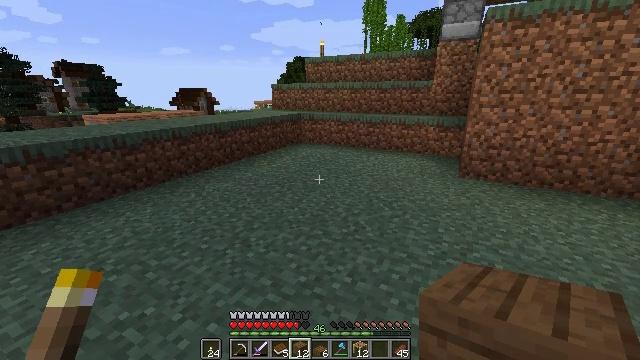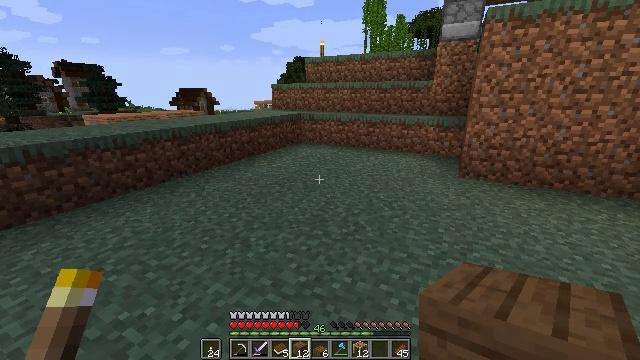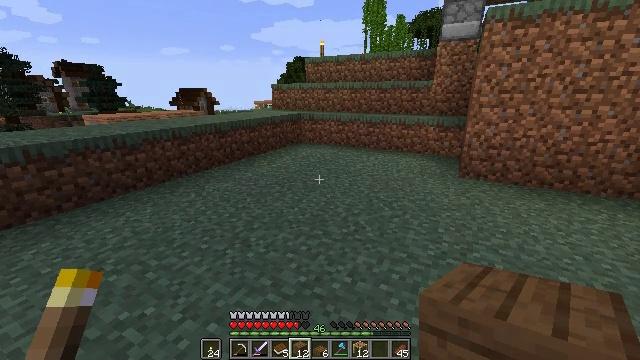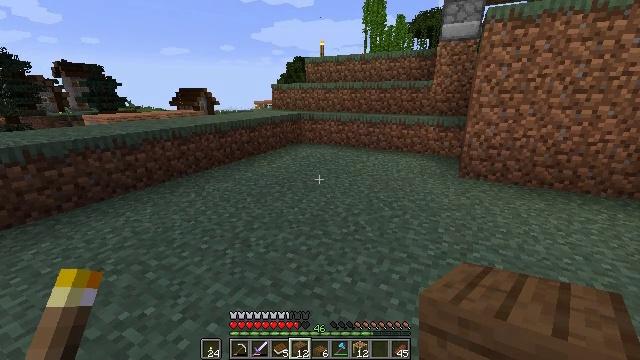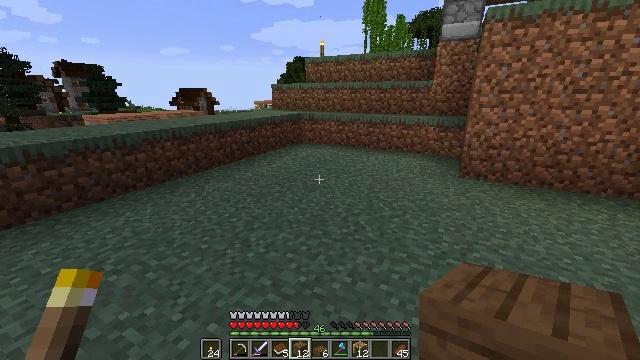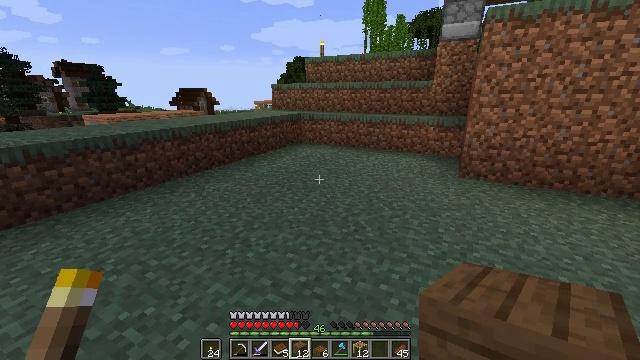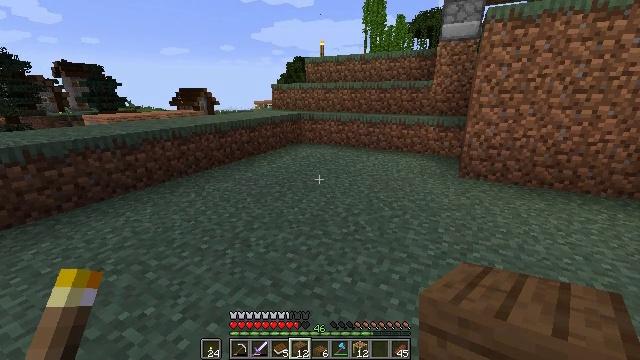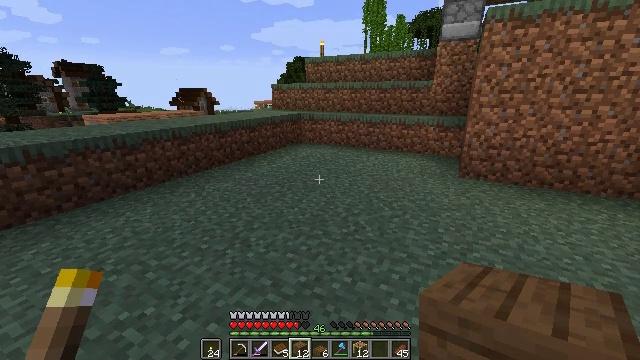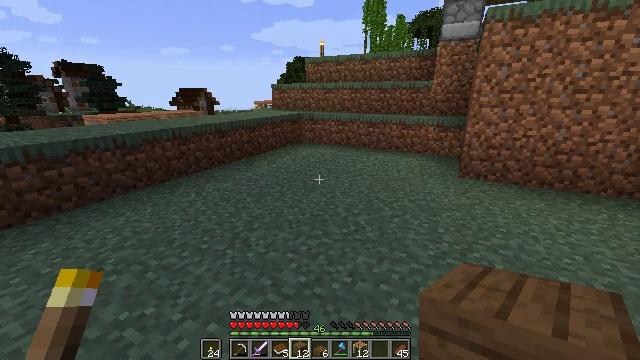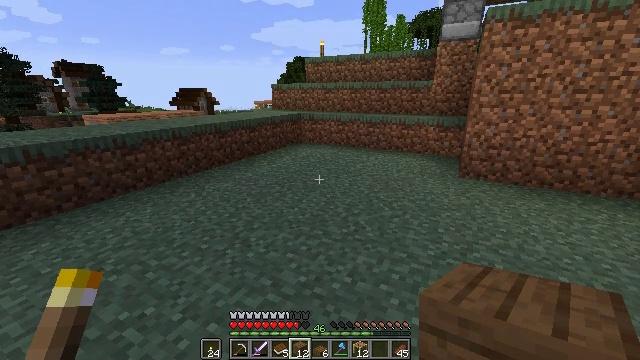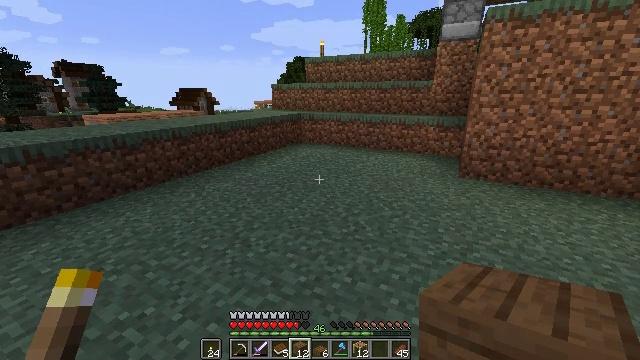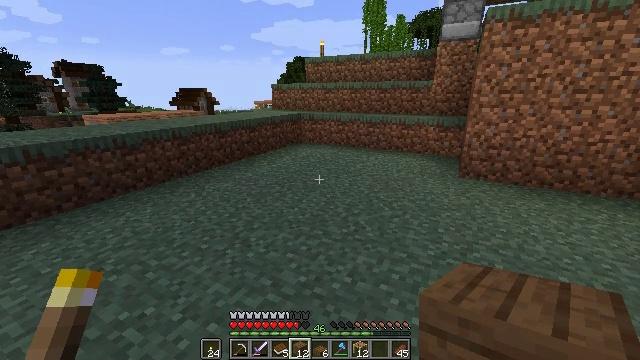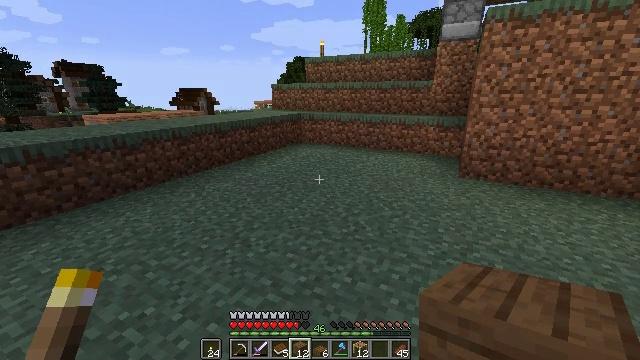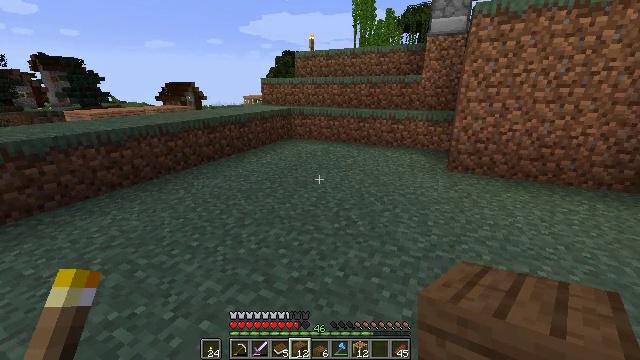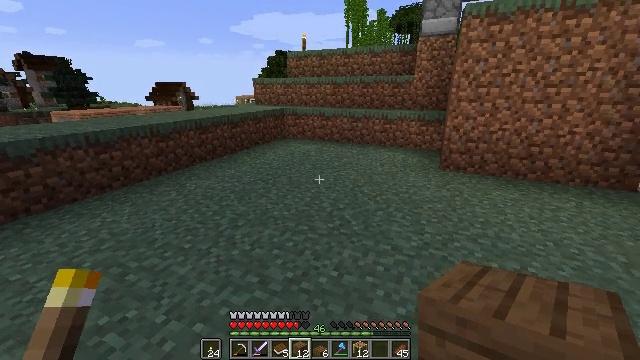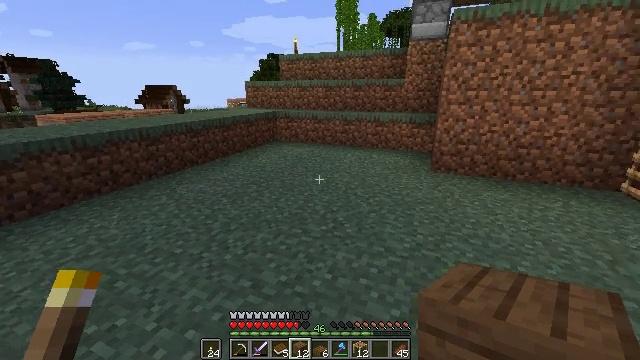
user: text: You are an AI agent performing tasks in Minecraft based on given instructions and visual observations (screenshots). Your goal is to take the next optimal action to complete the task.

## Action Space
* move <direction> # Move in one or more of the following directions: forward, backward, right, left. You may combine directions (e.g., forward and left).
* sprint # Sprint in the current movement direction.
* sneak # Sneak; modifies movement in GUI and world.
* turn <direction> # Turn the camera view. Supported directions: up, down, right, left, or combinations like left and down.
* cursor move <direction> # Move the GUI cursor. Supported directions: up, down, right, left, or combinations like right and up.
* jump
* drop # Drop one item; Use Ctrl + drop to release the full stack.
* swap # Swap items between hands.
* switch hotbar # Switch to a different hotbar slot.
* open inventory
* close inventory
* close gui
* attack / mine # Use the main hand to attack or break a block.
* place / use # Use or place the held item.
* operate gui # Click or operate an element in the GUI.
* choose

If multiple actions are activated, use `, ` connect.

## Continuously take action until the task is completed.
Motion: motion action
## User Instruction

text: Use the crafting table to make a spruce fence gate.
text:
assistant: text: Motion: no_op
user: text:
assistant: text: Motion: no_op
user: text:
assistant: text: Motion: no_op
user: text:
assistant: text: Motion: no_op
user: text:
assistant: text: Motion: no_op
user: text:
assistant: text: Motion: no_op
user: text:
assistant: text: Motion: no_op
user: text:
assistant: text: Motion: no_op
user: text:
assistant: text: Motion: no_op
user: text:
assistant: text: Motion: no_op
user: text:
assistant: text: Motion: no_op
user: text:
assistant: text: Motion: no_op
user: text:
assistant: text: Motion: turn right and down
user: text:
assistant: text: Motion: turn right
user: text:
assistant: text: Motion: turn right
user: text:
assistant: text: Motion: move forward, turn right and up
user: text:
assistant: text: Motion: move forward, turn up
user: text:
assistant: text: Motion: move forward, turn right and up
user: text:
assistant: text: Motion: move forward, turn right and up
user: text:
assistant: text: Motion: move forward, turn right
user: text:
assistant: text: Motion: move forward, sprint
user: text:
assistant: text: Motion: move forward, sprint
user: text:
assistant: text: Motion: move forward, sprint
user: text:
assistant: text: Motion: move forward
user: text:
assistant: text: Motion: move forward, sprint, turn left
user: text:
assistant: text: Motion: move forward, sprint, turn left
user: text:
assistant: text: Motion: move forward, sprint
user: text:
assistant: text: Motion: move forward, sprint
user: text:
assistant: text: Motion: move forward, sprint
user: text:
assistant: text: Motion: move forward